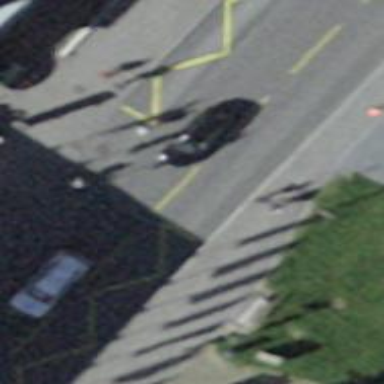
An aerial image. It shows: Bus stop with shelter. It is platform for public transport.